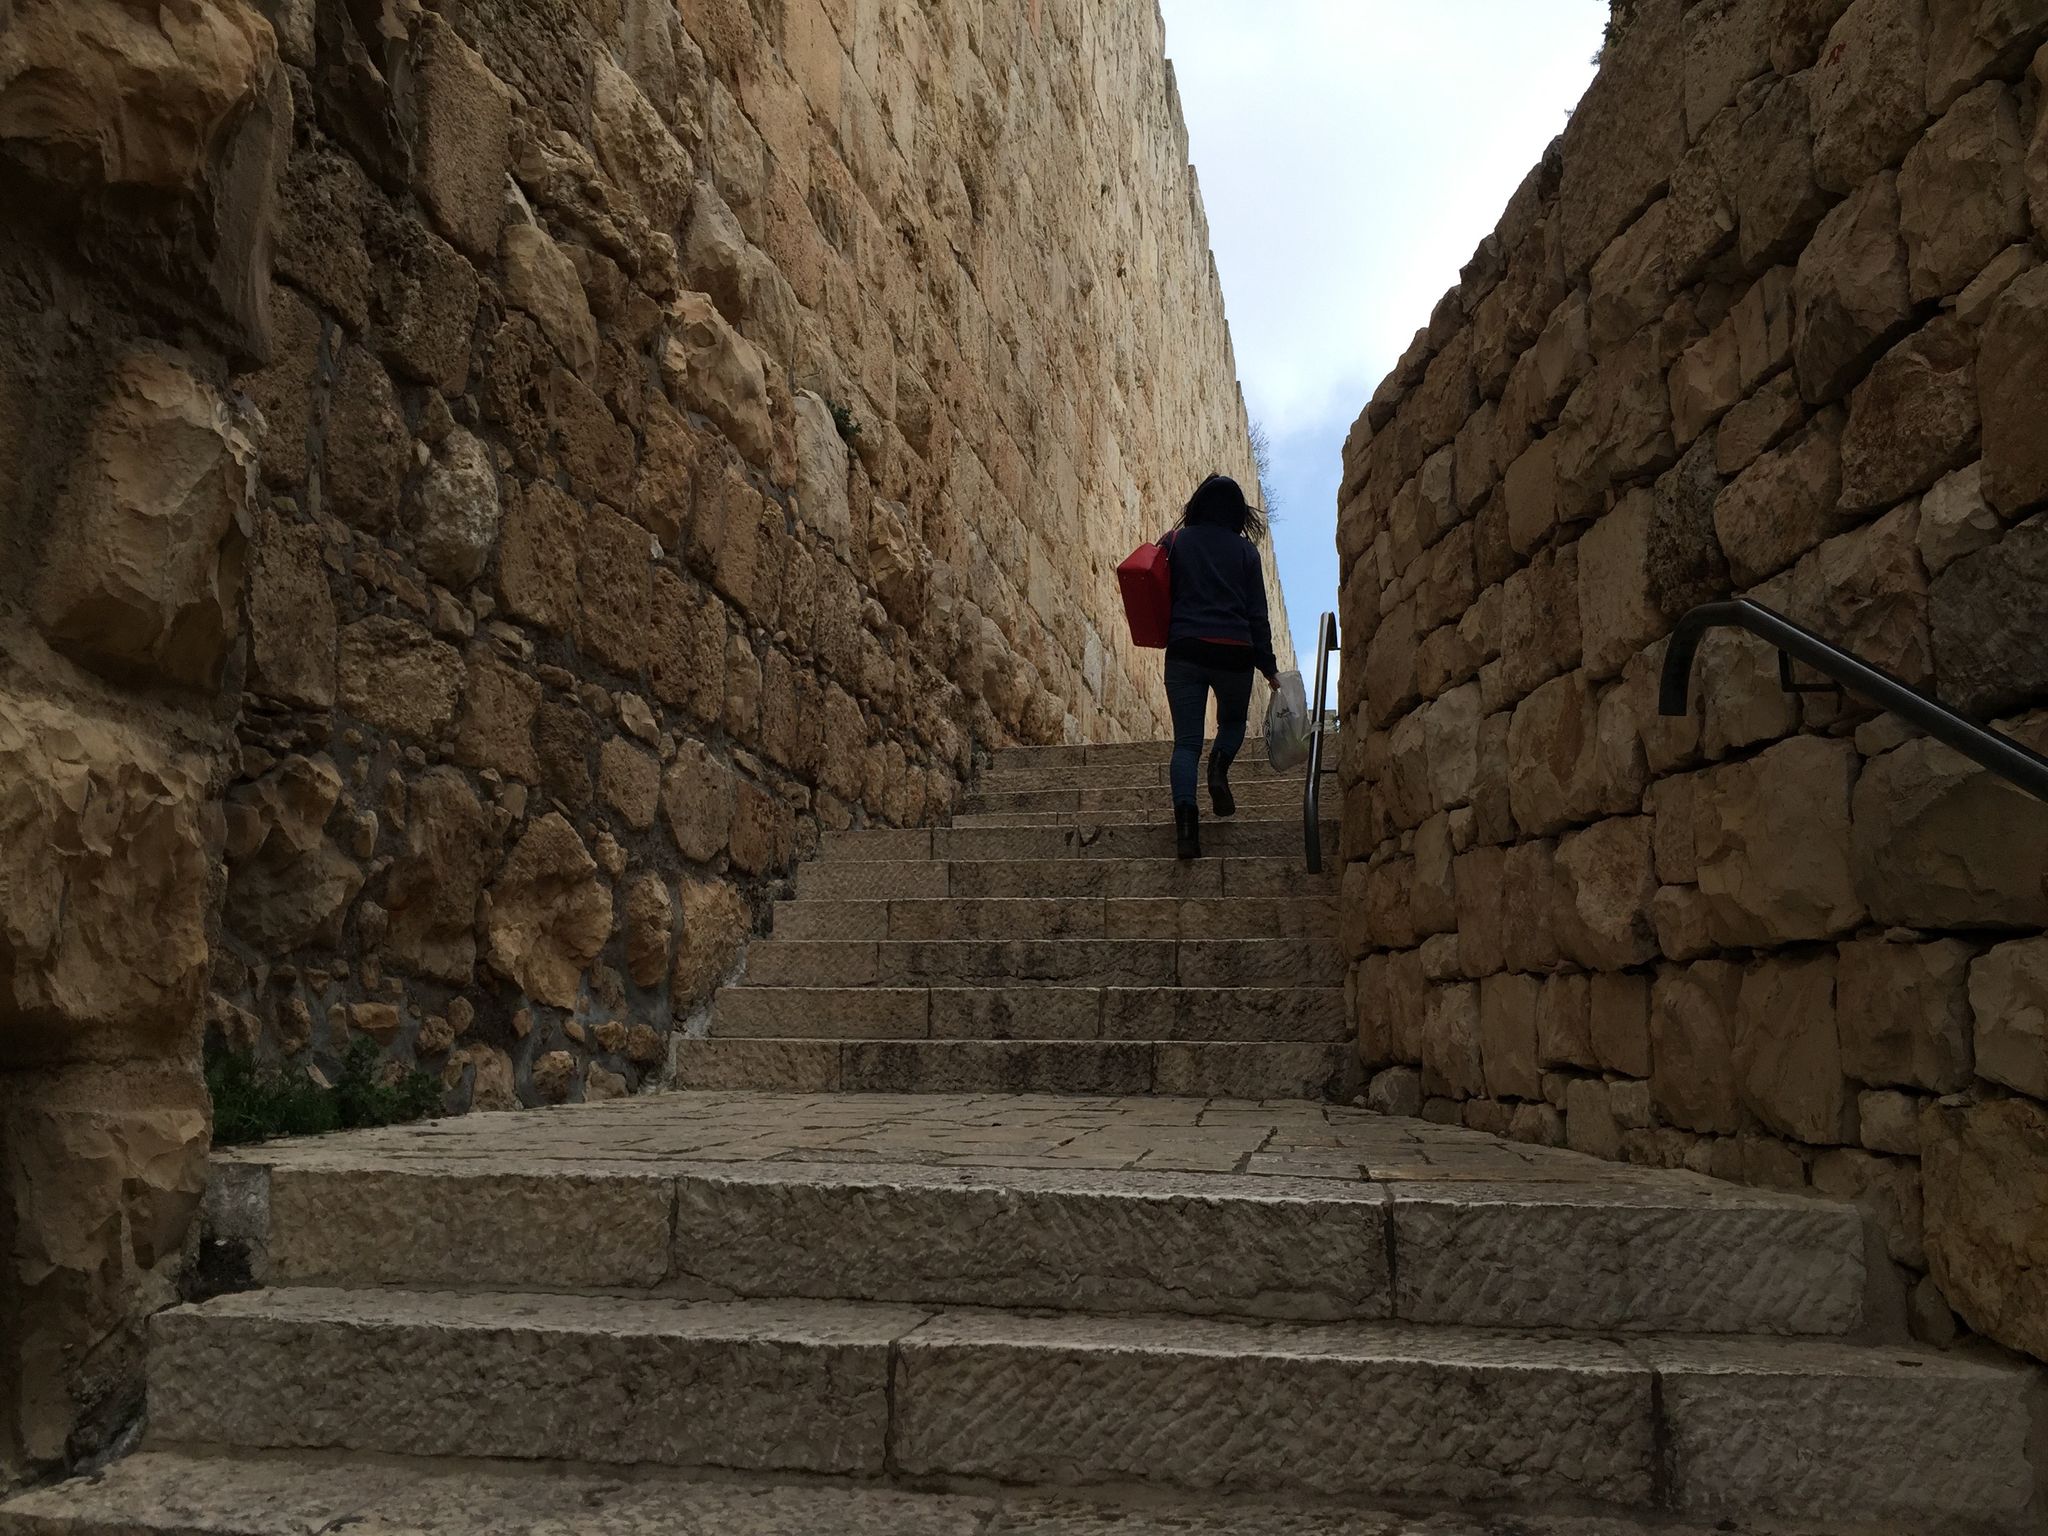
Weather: clear
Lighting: day
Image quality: good
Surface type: walking surface
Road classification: footway, service, steps
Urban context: urban centre
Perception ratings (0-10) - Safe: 7.3, Lively: 5.71, Beautiful: 9.47, Boring: 6.58, Depressing: 7.37, Wealthy: 5.06